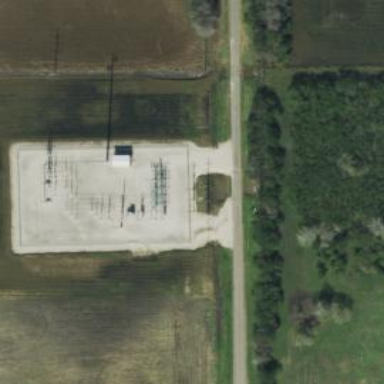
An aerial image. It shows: There is distribution substation enclosed by fence.